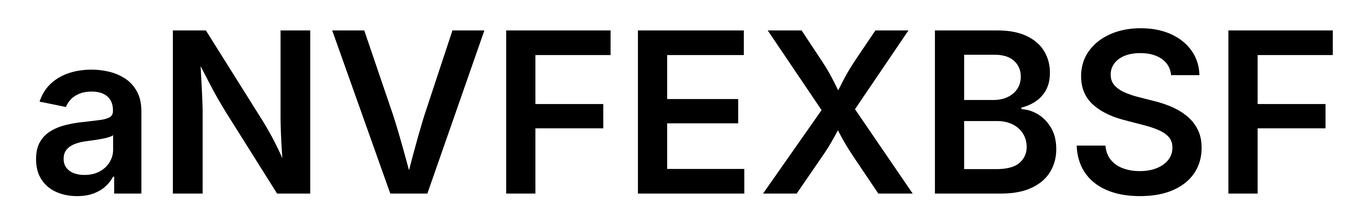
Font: Inter_SemiBold